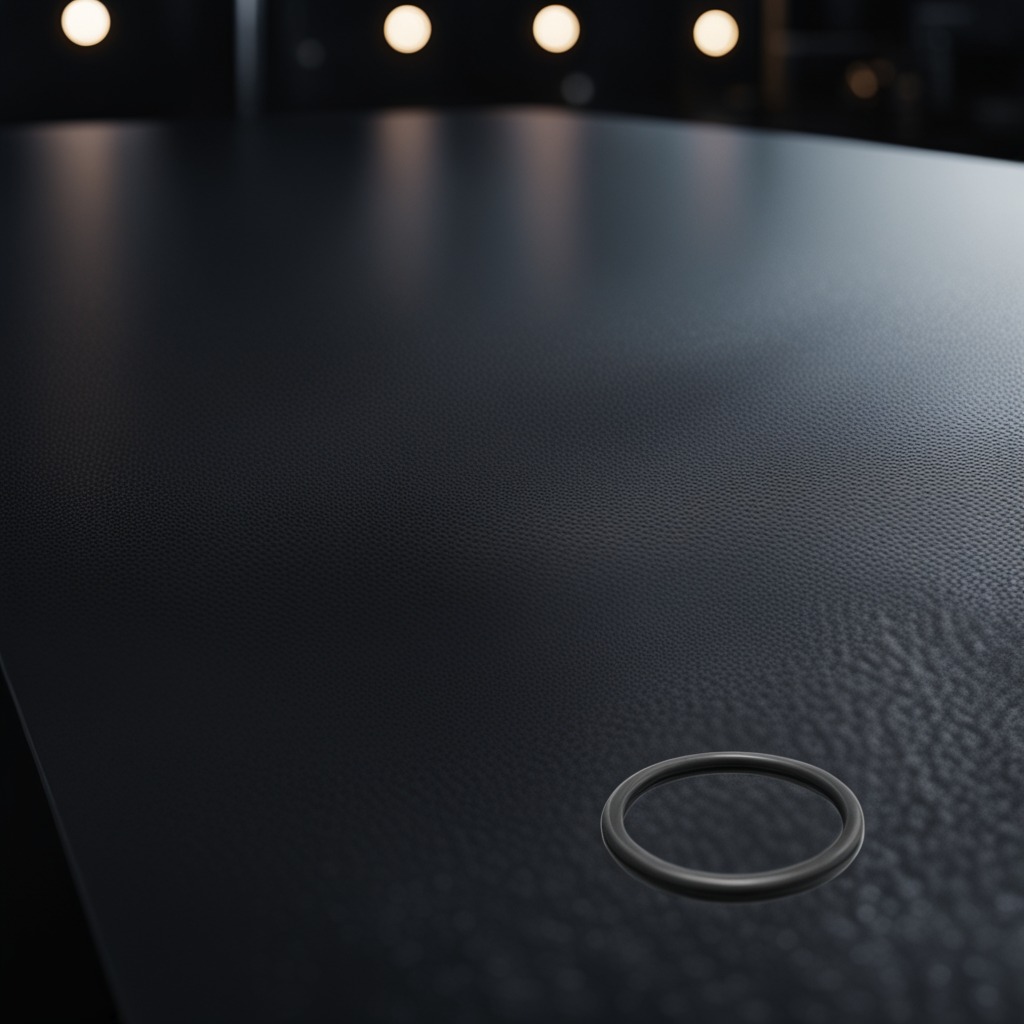
A rubber O-ring lying on a clean granite tabletop covered with a black rubber mat inside a workshop at night dim ambient light soft shadows worn but beneath the mat